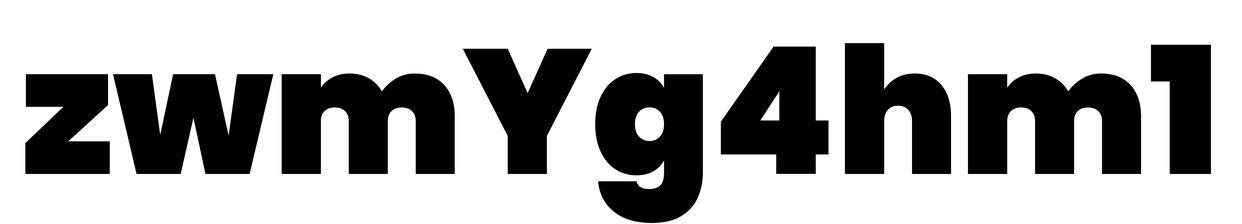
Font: Poppins-Black